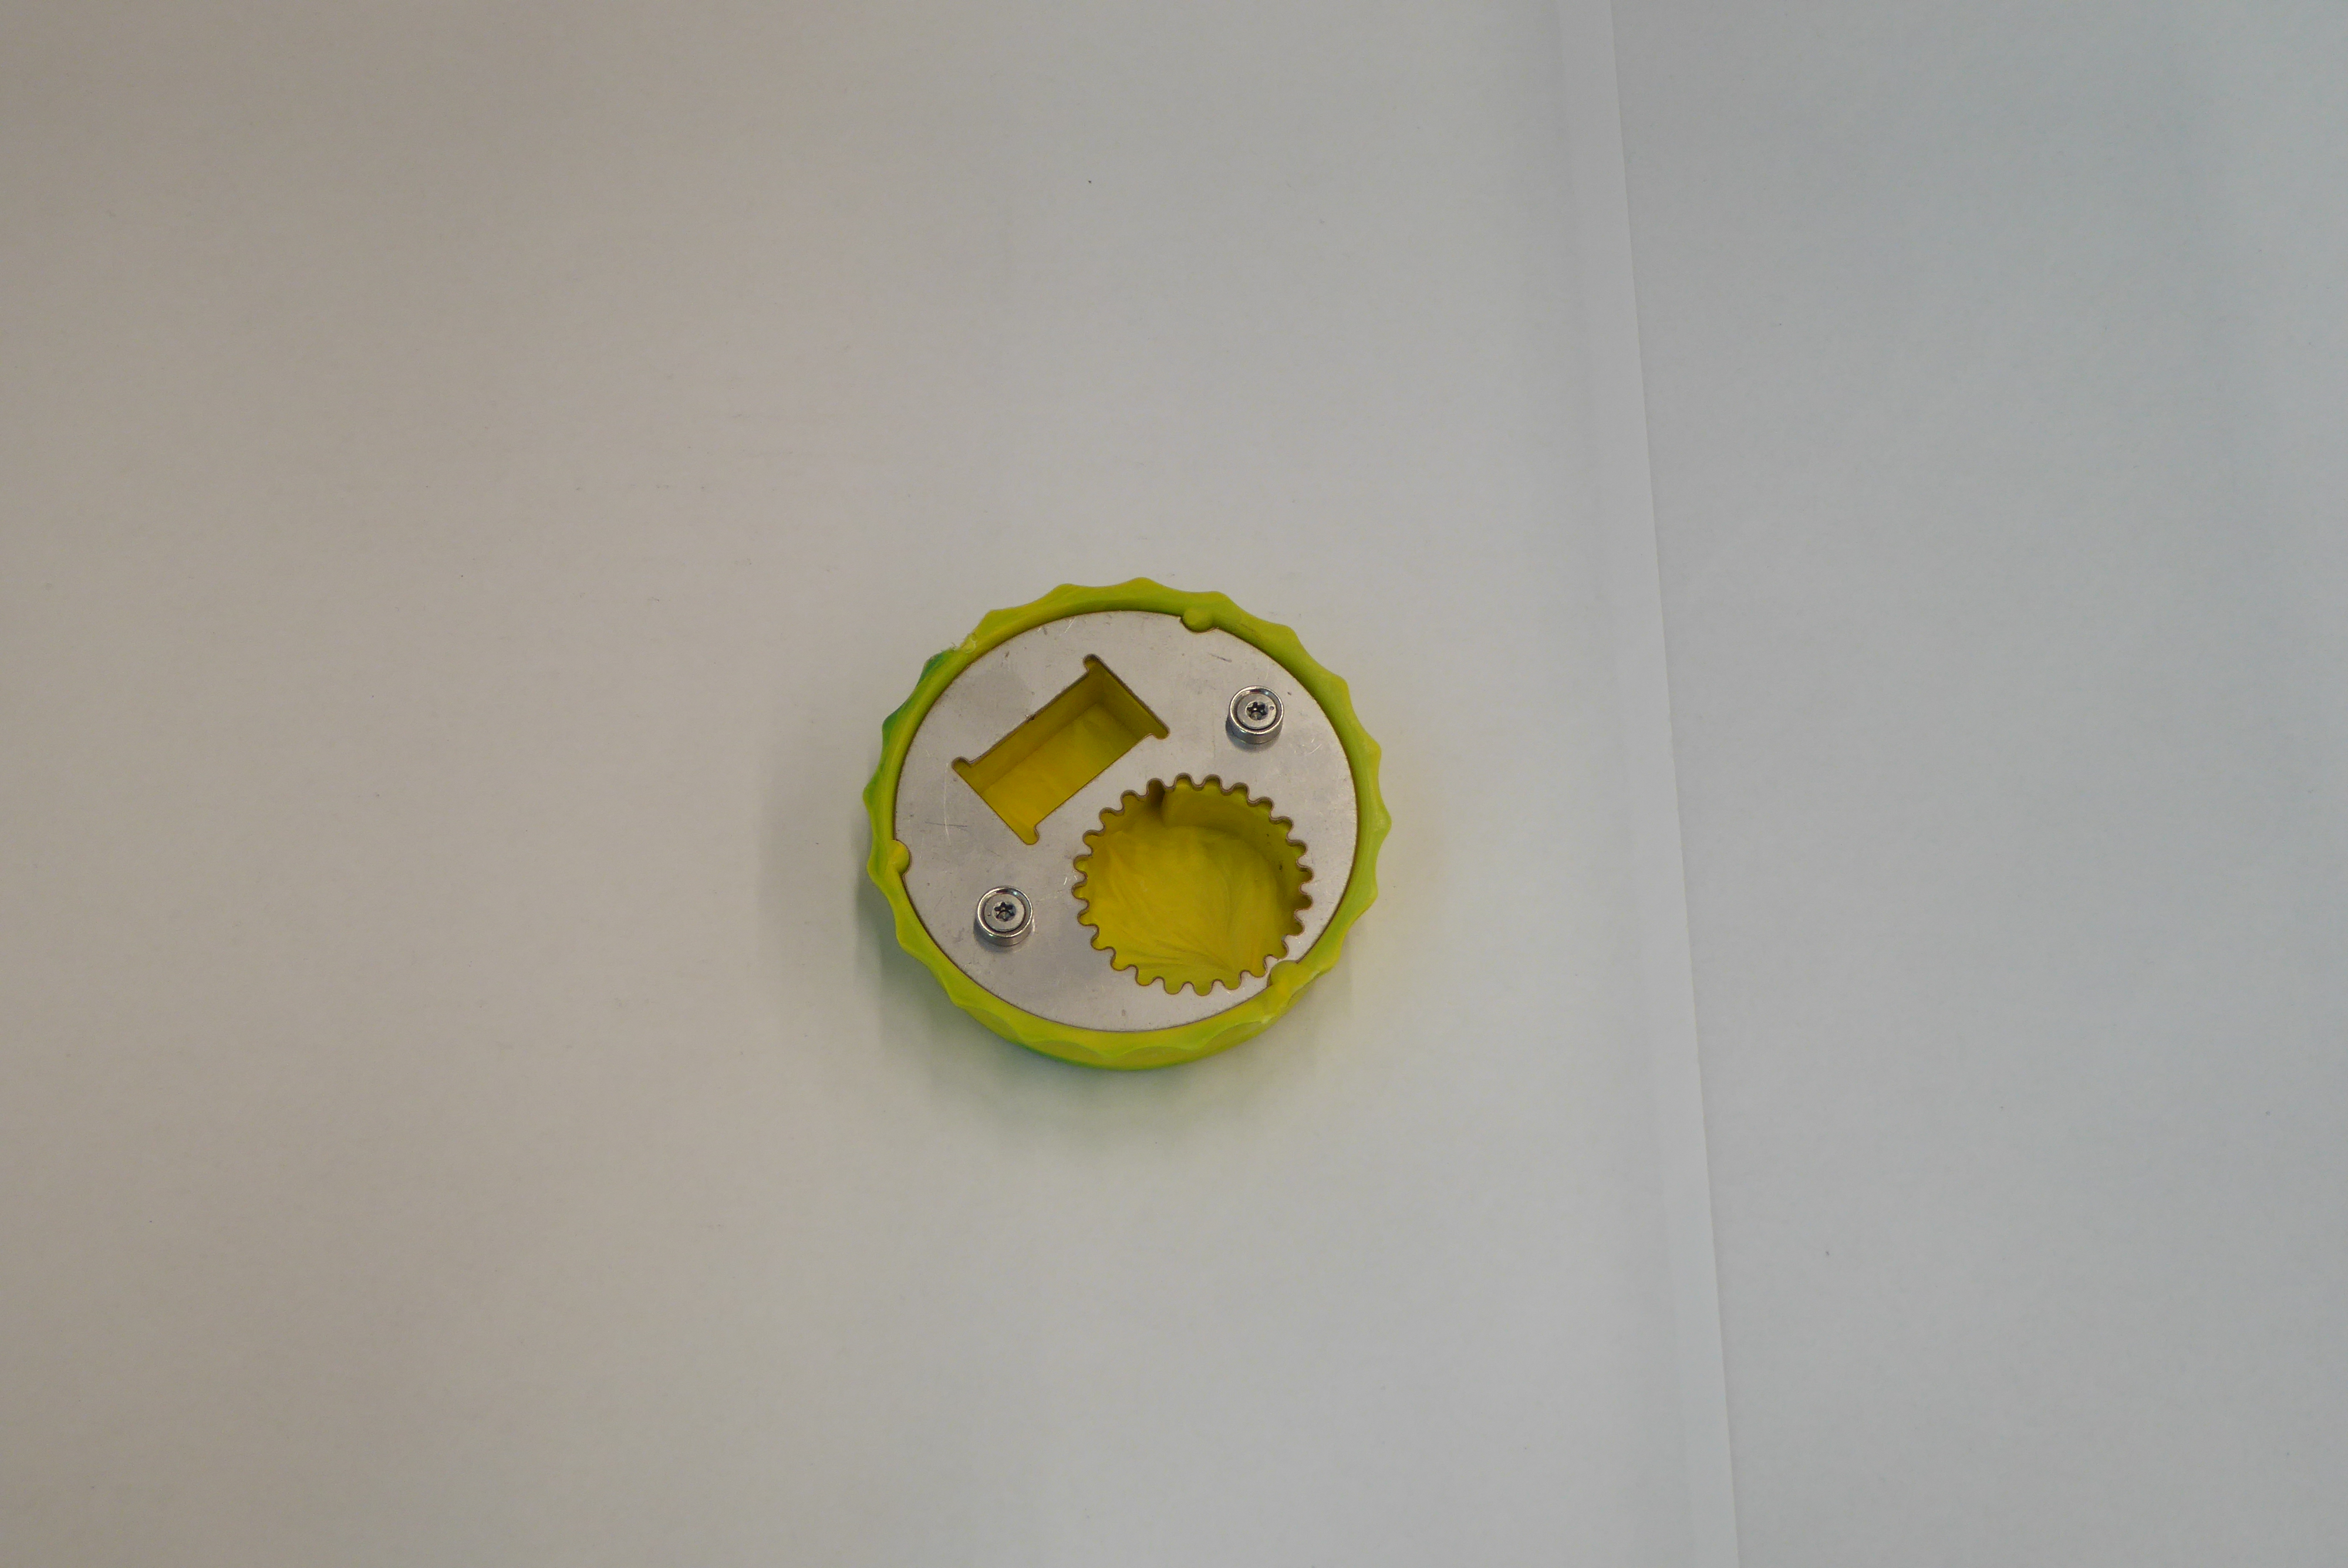
Label: Bottle Opener